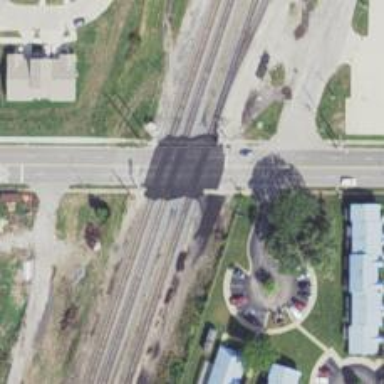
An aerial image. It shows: Crossing for the railway.